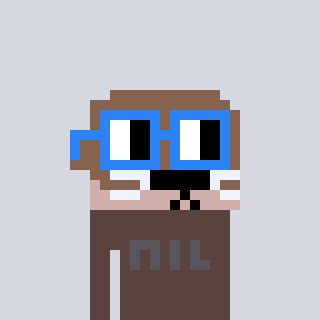
a pixel art character with square blue glasses, a otter-shaped head and a darkbrown-colored body on a cool background